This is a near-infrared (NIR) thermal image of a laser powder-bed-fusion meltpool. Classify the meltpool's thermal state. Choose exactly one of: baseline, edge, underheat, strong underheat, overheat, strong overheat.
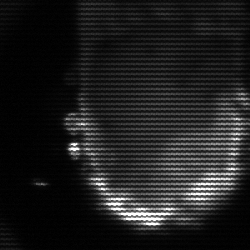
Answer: baseline